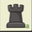
Piece: bR